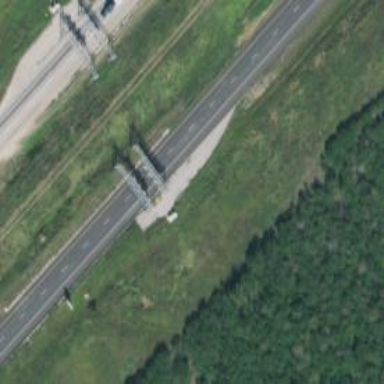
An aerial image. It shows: Toll gantry on the road.